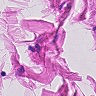
Metastatic tissue present: no